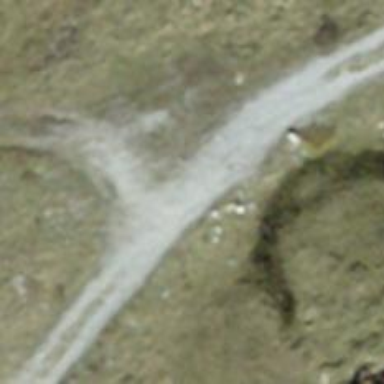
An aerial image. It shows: Guidepost providing information.